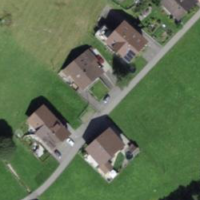
EUNIS habitat code: 55
Species observed at this site:
Petasites hybridus